Aerial crown-view tile of a tropical tree (Barro Colorado Island, Panama), acquired 20250616:
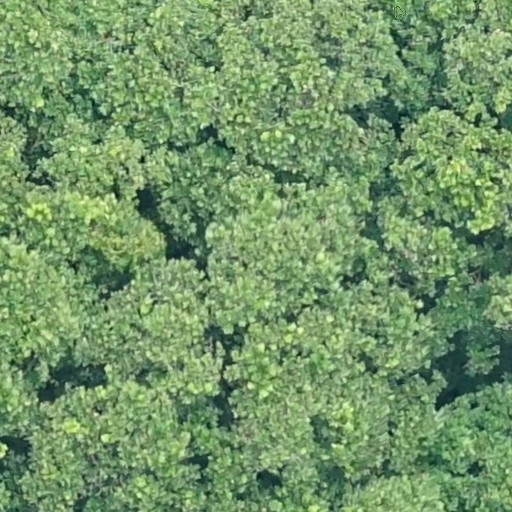
Species: Anacardium excelsum
GBIF accepted scientific name: Anacardium excelsum
Crown area: 940.021 m²